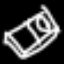
Label: bed